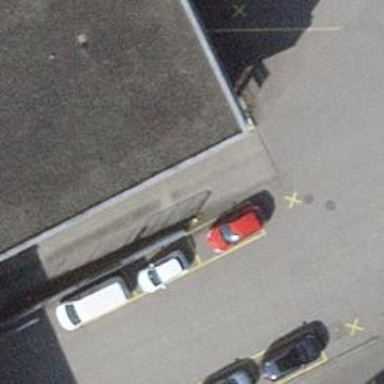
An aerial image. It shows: Surveillance system is in place.